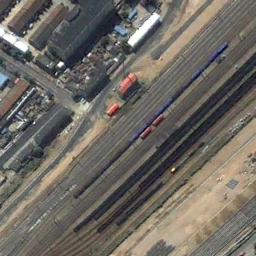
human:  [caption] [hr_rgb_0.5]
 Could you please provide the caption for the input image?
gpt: There are dense buildings on both sides of the railway .

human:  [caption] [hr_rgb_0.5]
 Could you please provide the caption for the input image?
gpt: The railway is next to some houses .

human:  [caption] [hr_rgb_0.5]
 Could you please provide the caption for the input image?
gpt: Many buildings of different shapes and sizes are beside the railway .

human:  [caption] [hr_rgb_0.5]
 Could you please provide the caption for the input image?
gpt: These railways have some trains on the tracks and some houses are on one side of the railways .

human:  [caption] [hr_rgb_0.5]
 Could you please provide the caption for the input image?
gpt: There are some buildings beside the railway with some trains .